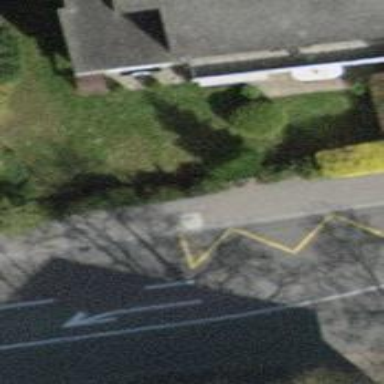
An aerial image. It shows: Bus stop with platform for public transport.